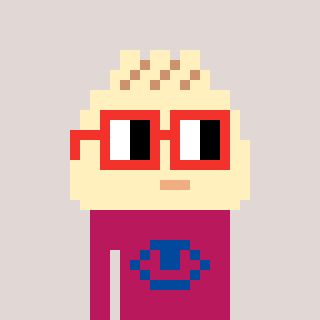
a pixel art character with square red glasses, a porkbao-shaped head and a darkpink-colored body on a warm background